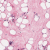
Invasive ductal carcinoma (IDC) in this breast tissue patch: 0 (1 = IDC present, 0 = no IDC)